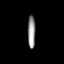
Tissue: prostate
Cell type: T cells
Senescence score: 0.3084
Nuclear area (px): 238
Mean DAPI intensity: 152.887